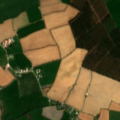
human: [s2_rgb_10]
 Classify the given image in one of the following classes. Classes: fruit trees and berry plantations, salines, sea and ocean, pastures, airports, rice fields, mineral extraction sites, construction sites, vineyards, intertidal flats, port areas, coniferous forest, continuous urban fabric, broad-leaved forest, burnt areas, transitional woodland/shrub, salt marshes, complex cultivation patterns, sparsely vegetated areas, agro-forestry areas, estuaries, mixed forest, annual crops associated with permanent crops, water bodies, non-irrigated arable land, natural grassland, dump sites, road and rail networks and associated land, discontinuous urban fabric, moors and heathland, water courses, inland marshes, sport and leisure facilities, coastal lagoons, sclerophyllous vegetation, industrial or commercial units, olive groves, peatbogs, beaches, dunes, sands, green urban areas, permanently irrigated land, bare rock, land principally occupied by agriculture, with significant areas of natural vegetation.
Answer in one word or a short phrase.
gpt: non-irrigated arable land, pastures, transitional woodland/shrub